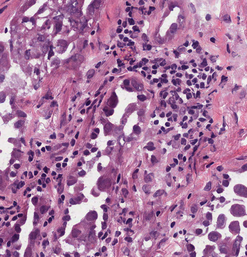
Tumor epithelial tissue: yes
Tumor-associated stroma tissue: yes
Normal tissue: no